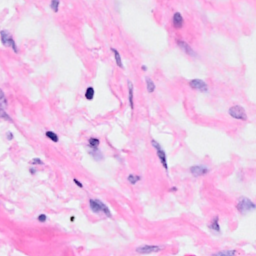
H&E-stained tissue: Breast